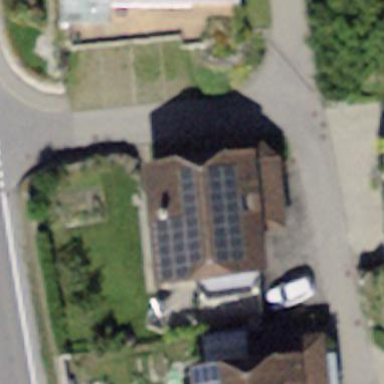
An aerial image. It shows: Half-hipped roof house.